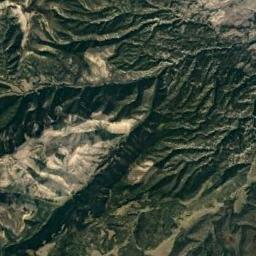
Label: mountain